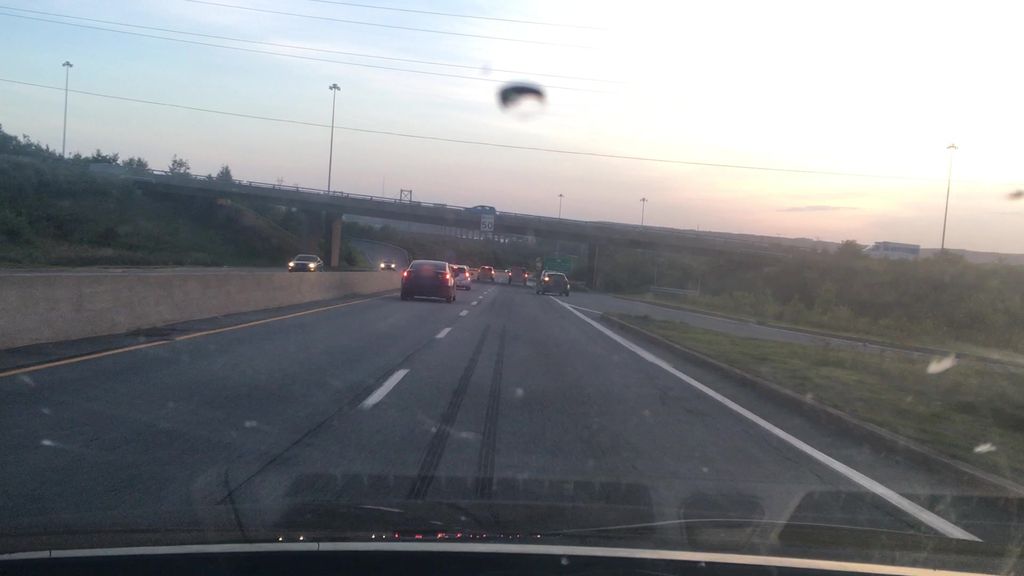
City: halifax